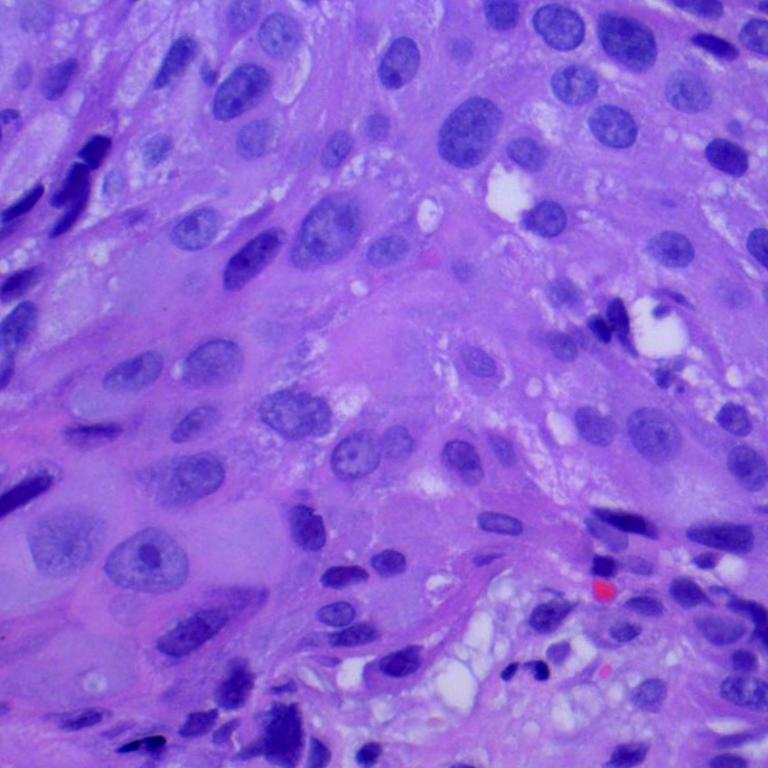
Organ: lung
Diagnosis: squamous carcinomas